Field crop: maize
Growth stage: 2
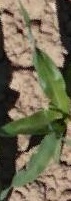
Species: maize